Aerial crown-view tile of a tropical tree (Barro Colorado Island, Panama), acquired 20240611:
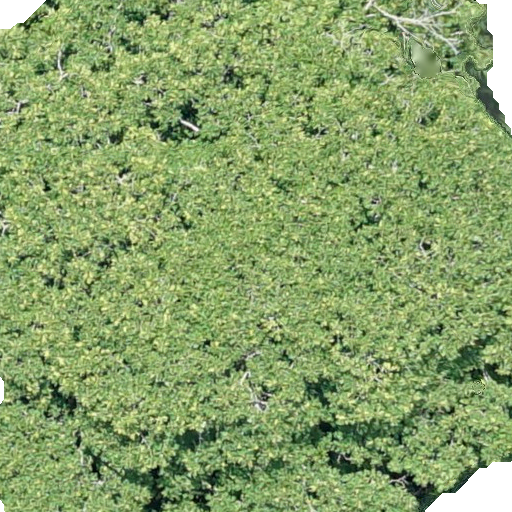
Species: Dipteryx oleifera
GBIF accepted scientific name: Dipteryx oleifera
Crown area: 536.738 m²